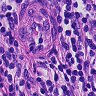
Metastatic tissue present: no